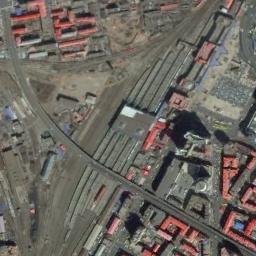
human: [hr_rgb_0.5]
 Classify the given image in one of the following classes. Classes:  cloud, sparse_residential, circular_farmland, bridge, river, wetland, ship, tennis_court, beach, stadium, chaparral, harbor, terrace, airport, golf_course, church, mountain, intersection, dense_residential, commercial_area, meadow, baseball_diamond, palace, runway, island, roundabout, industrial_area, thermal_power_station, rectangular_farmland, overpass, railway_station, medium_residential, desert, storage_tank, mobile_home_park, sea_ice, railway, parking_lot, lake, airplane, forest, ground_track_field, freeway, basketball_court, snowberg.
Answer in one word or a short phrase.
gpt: railway_station